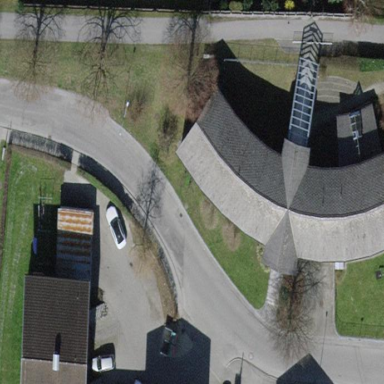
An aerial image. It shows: Kindergarten building.